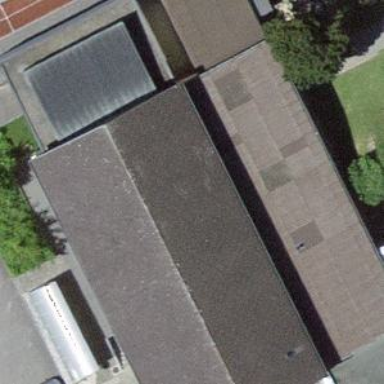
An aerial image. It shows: Building that is sports hall.